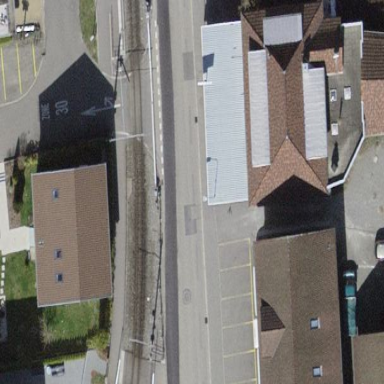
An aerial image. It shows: Fuel station building.